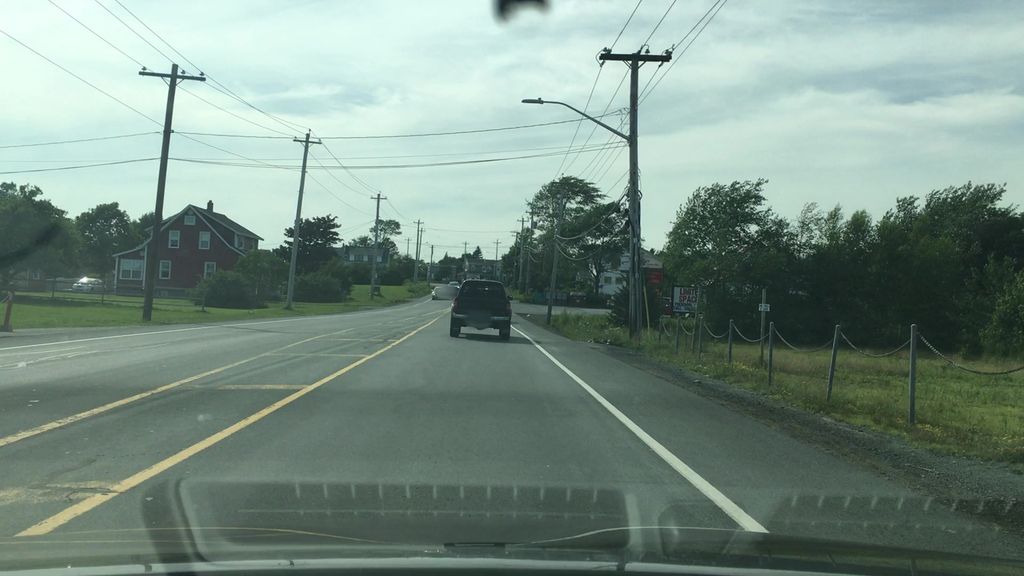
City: halifax